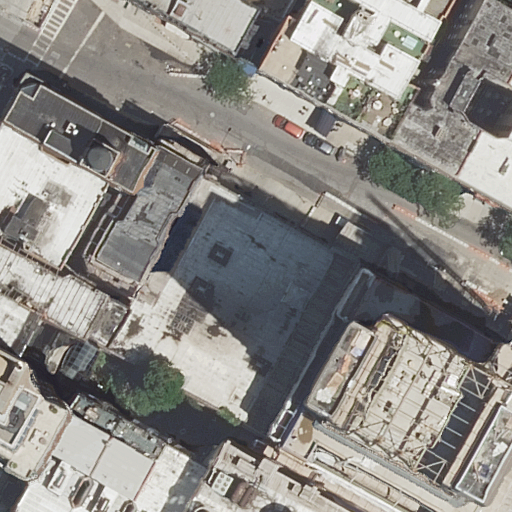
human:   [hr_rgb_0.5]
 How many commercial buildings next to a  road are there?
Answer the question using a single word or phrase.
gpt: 1

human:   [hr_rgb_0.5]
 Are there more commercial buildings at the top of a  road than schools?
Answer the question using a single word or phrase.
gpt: no

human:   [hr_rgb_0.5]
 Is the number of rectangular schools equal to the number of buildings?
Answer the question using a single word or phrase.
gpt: no

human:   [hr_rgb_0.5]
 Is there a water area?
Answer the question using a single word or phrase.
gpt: no

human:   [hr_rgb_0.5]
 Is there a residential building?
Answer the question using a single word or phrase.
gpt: yes

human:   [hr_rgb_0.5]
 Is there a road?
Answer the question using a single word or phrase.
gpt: yes

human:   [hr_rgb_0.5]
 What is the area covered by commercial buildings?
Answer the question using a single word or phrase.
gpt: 33m2

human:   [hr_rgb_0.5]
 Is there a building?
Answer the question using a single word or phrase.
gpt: yes

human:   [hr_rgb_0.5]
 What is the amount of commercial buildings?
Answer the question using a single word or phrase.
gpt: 1

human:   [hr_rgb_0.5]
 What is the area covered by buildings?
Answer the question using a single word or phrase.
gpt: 4560m2

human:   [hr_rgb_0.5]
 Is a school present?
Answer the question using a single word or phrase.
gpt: yes

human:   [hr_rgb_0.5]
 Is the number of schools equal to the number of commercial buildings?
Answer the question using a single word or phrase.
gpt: yes

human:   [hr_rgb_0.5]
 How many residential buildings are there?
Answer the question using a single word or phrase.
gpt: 15

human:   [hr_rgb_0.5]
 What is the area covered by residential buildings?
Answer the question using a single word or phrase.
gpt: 4017m2

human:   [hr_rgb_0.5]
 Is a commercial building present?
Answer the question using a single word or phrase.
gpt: yes

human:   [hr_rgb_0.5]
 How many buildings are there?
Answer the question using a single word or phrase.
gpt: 18

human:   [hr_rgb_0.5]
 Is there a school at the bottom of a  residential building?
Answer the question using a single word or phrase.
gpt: yes

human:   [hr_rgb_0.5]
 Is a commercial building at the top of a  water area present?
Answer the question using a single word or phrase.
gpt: no

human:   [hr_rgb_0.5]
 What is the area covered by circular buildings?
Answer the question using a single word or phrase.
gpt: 0m2

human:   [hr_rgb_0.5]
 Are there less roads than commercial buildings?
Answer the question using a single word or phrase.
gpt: no

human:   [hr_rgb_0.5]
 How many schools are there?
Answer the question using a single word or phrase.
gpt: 1

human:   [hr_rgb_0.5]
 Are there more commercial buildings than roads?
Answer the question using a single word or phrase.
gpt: no

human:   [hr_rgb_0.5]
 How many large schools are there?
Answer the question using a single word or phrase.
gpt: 0

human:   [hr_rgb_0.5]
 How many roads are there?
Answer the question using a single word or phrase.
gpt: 8

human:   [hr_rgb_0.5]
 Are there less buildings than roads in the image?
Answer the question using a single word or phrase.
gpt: no

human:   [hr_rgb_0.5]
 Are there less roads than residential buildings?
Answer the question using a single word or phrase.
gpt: yes

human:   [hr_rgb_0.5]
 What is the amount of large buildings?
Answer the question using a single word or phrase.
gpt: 2

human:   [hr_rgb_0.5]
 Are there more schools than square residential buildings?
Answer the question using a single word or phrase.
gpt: yes

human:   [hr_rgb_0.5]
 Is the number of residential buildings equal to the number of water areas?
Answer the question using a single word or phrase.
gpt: no

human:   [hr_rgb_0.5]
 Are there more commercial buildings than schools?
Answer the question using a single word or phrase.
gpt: no

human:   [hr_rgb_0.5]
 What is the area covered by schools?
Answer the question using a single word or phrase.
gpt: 59m2

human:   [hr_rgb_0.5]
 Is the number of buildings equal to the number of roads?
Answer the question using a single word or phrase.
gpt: no

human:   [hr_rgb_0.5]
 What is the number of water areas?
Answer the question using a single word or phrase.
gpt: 0

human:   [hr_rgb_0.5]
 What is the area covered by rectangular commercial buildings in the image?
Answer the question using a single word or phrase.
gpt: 33m2

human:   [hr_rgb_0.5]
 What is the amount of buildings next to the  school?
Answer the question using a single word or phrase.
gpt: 18

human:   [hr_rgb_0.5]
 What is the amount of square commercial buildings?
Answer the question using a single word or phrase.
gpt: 0

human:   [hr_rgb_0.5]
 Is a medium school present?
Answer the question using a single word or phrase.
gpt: no

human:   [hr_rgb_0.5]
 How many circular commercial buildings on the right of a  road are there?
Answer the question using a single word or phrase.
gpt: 0

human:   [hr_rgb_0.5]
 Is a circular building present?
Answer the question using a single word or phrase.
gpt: no

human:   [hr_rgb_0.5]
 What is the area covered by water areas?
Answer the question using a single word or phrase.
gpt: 0m2

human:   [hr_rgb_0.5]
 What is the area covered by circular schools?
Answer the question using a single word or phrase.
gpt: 0m2

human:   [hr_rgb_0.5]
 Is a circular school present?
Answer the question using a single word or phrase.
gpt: no

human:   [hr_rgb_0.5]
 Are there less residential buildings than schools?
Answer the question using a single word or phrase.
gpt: no

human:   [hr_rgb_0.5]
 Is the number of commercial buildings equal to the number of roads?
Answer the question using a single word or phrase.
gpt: no

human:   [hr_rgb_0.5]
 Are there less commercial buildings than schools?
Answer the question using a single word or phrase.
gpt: no

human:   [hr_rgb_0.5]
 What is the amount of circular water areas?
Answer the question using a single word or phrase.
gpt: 0

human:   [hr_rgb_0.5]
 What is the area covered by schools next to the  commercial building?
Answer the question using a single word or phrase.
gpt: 59m2

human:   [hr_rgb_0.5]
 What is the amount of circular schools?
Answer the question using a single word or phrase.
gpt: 0

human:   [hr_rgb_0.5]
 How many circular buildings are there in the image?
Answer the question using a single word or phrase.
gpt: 0

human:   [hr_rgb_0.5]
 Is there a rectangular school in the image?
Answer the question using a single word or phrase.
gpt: yes

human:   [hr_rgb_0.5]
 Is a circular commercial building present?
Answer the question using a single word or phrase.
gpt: no

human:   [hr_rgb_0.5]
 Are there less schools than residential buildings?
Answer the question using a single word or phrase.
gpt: yes

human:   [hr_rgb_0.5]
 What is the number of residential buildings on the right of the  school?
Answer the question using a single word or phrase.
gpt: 4

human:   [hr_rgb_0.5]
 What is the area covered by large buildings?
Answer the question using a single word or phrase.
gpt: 1783m2

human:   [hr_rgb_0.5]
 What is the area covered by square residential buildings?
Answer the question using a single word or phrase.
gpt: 0m2

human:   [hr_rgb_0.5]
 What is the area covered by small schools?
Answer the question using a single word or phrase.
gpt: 59m2

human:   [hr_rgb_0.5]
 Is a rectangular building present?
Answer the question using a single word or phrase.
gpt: yes

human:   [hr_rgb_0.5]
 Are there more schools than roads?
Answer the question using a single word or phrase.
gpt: no

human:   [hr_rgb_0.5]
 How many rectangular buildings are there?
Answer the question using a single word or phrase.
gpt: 11

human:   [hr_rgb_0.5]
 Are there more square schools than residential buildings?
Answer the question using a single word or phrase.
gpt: no

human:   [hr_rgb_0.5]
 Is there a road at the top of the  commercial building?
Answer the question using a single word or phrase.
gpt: yes

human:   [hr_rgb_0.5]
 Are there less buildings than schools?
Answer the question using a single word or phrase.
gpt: no

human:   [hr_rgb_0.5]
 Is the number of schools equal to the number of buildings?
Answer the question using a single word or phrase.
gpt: no

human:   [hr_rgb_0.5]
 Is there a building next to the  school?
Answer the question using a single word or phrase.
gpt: yes